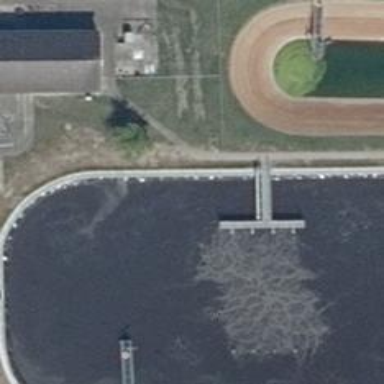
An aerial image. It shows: Image of wastewater.